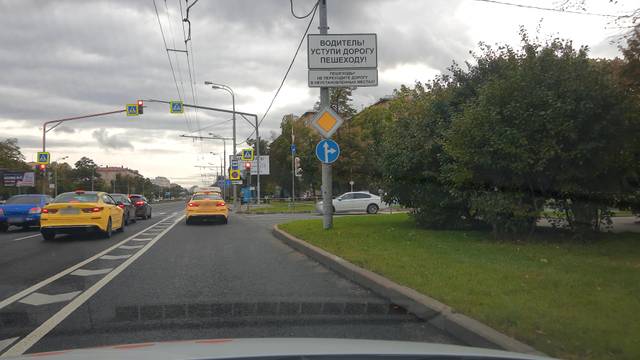
Region: Russia
Coordinates: 55.7, 37.566